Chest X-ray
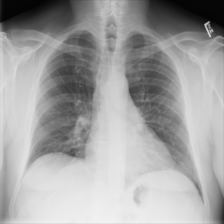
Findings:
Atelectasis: negative
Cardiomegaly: negative
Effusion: negative
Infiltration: negative
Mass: negative
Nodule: negative
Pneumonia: negative
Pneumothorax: negative
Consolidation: negative
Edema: negative
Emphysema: negative
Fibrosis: negative
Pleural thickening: negative
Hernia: negative